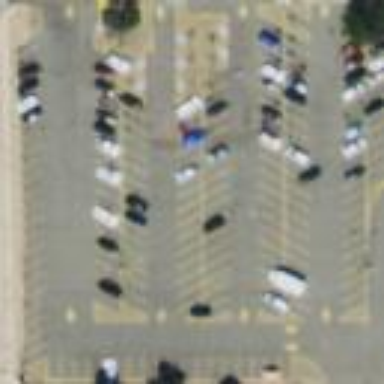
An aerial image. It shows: Parking area.